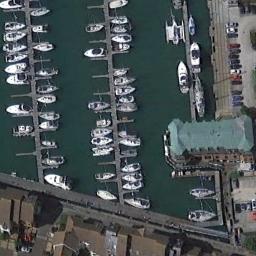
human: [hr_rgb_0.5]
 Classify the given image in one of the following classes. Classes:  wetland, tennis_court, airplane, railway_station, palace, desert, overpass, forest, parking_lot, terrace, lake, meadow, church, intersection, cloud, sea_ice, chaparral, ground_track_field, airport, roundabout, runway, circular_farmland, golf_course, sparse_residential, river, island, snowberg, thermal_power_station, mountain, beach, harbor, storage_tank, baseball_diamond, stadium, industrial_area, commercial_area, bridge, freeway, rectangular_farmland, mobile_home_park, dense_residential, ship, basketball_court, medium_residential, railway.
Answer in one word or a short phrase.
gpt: harbor